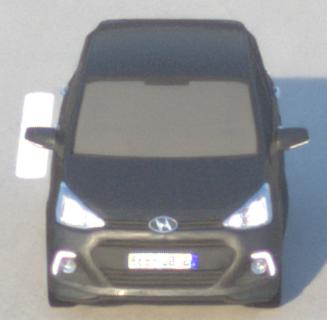
Make: Hyundai
Model: i10
Detailed model: Gen. 2
Model produced from: 2013
Model produced until: 2019
Doors: 5
Color: gray
Road condition: dry road
Daytime: sunrise or sunset
Contrast: medium contrast